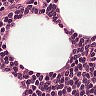
Metastatic tissue present: no